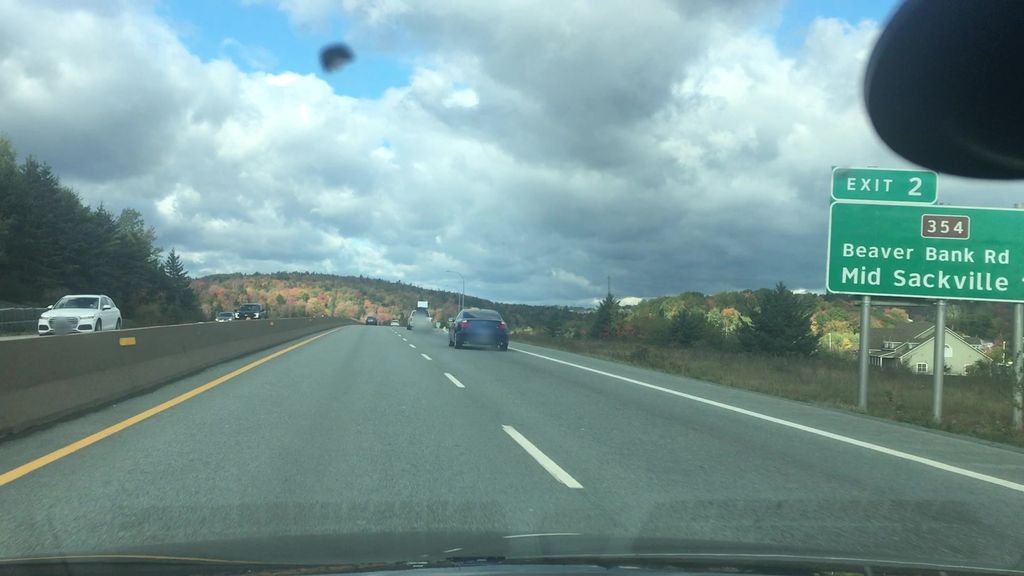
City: halifax